Interaction volume radius: 10 \u00c5
Interaction volume height: 10 \u00c5
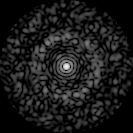
Disorder parameter: 0.8516